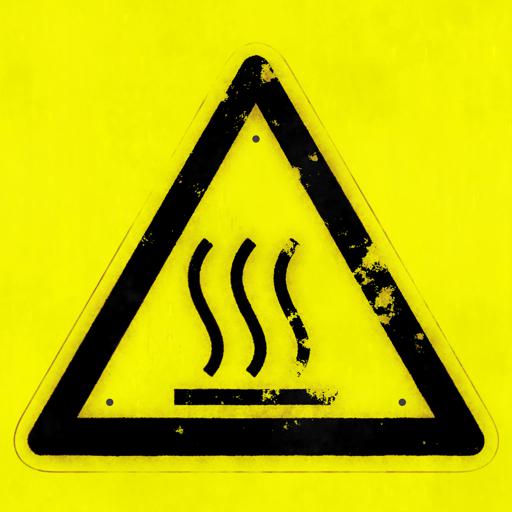
Tags: black danger hot sign surface warning yellow